Question: I created a form and disabled the titlebar by setting the 'ControlBox' property to false and the 'Text' property to "". The 'FormBorderStyle' property is Sizable.
This is the designer code for the form:
'''
'
'frmParameters
'
Me.AutoScaleDimensions = New System.Drawing.SizeF(6.0!, 13.0!)
Me.AutoScaleMode = System.Windows.Forms.AutoScaleMode.Font
Me.BackColor = System.Drawing.Color.DeepSkyBlue
Me.ClientSize = New System.Drawing.Size(284, 261)
Me.ControlBox = False
Me.Name = "frmParameters"
'''
The form is created as an MDI-Child. The following image shows the result (the form is active):

As you can see, the form has a dark gray border color. This doesn't fit well with my application's theme.
I believe that this color is set by the current Windows theme. When the form is inactive the border color is light blue.
Is there any way to override these color settings? I can't really draw the border myself because it is outside the client area and I don't want to set the Borderstyle to any fixed state because the form should still be sizable.
Answers in both VB.NET and C# are very welcome.
This is running in Windows 8.1. It is a WinForms application.
Since the non-activated color fits quite nicely in my theme I tried disabling the activation of the child forms in the MDI application.
I achieved this by creating a ghostform with Size 1,1 and then handled the 'MDIChildActivated' event of the main form:
'''
Private Sub frmMain_MdiChildActivate(sender As Object, e As EventArgs) Handles MyBase.MdiChildActivate
frmGhost.Activate()
End Sub
'''
This will prevent the other forms from being active, but it's a rather dirty hack. Is there a better way? Setting the 'Selectable' style doesn't prevent it.
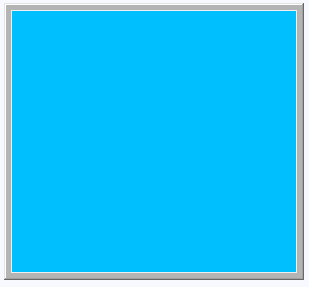
Answer: What I did now was going with the borderless form and adding the resize capability by hand.
<URL>
I won't repeat the whole resizing code, just look at the link.
I then set the padding of the form to 5 on each side and draw the border myself by overriding OnPaint. This works well enough for my needs.
Important steps are to set both 'DoubleBuffered' and 'ResizeRedraw' properties of the form to True to get nice repainting when overriding OnPaint.